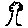
Label: tree